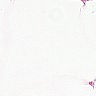
Metastatic tissue present: no